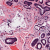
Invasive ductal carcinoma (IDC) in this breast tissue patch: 0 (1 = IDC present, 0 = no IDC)